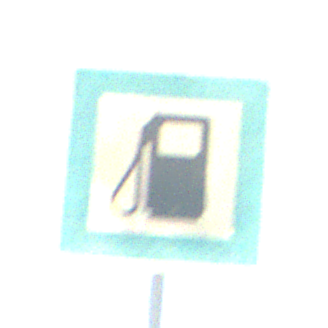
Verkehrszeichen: Tankstelle
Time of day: MorningAfternoon
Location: Outdoor (Nature)
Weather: PartlyCloudy
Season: NotSpecified
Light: Natural